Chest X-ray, PA view. Patient: 52 years old, sex F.
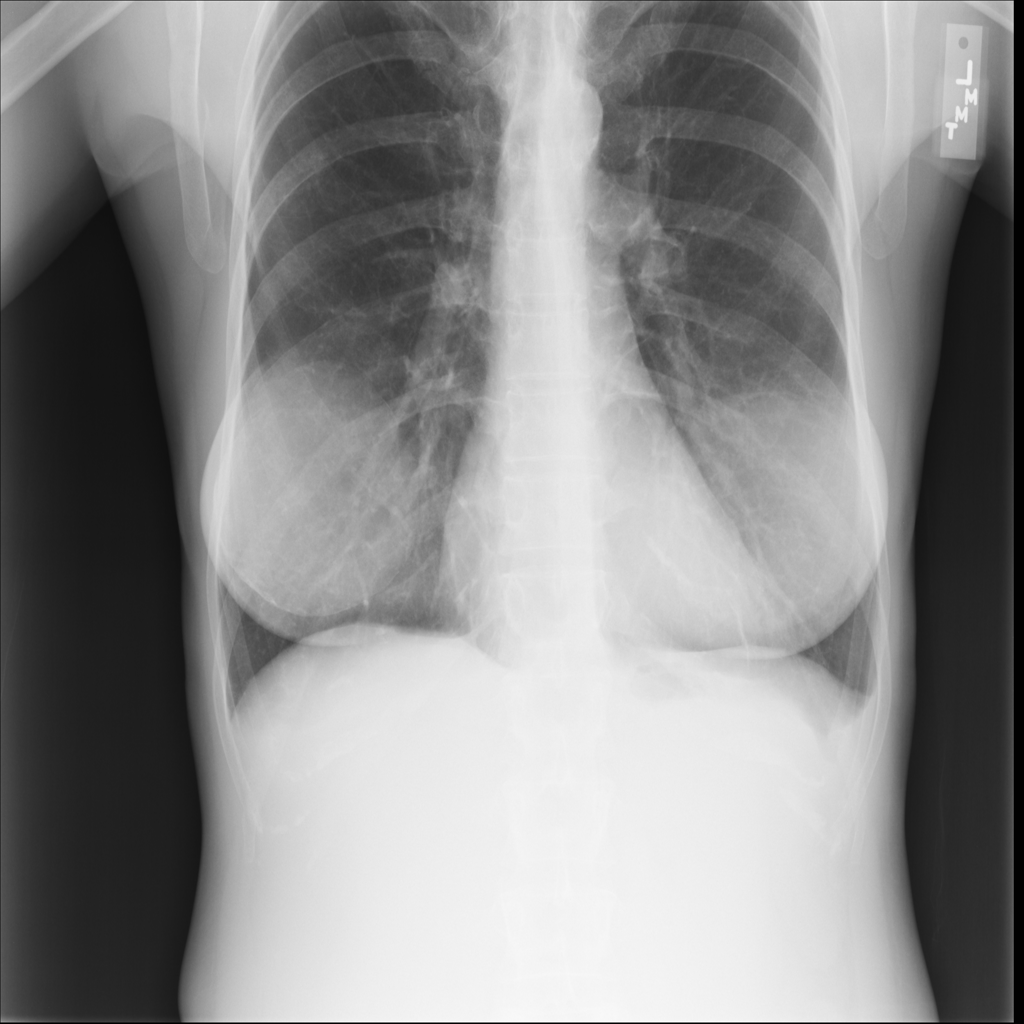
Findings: Emphysema